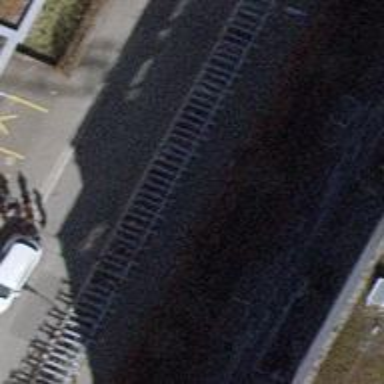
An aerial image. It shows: Bicycle parking area with wall loops.